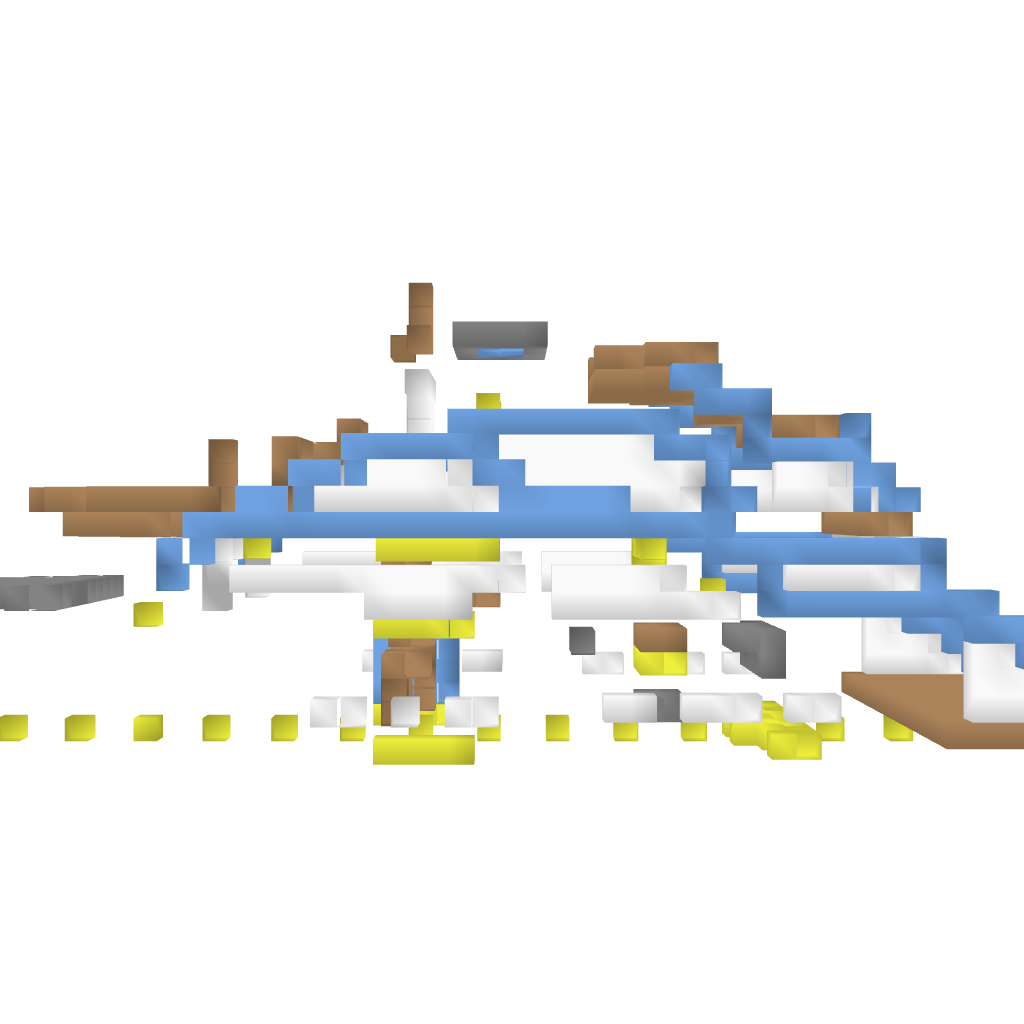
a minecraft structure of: Yaht (Ecl1pse8) 1.7.2 bad low quality